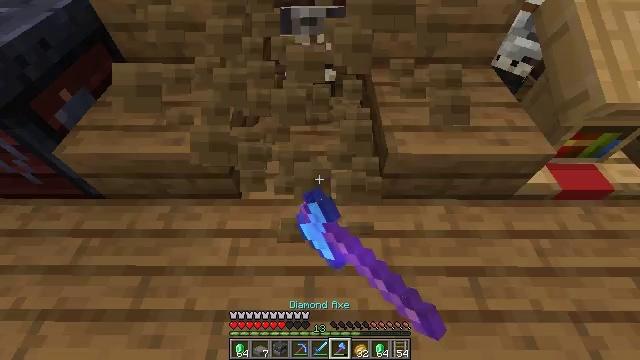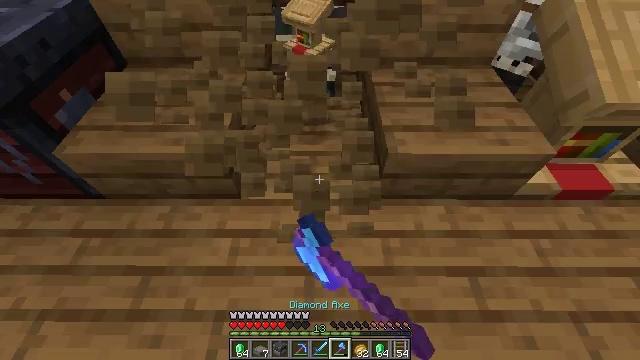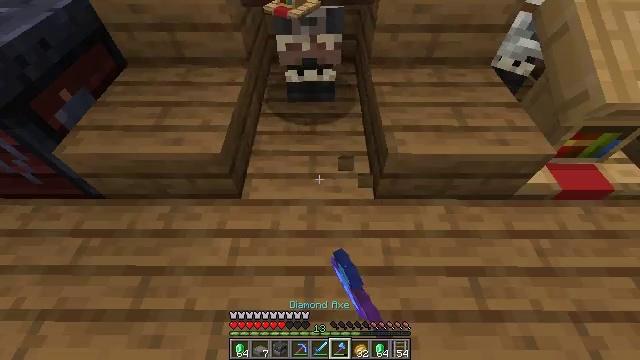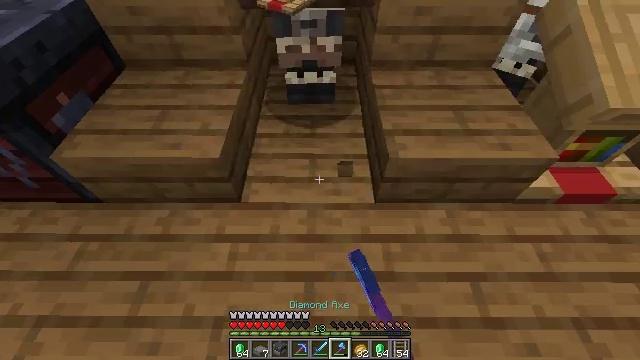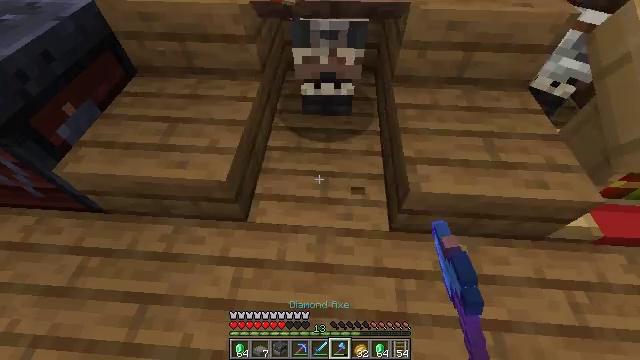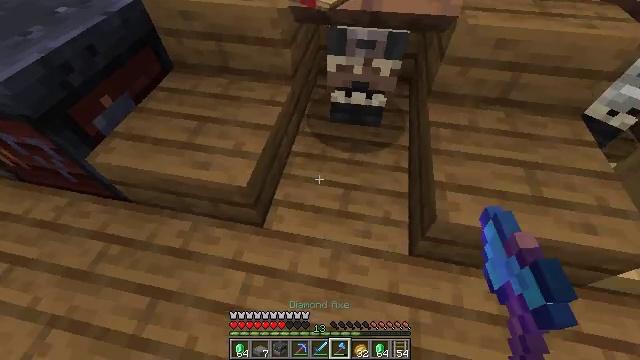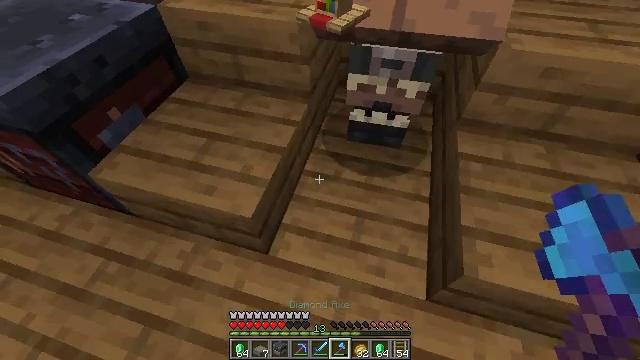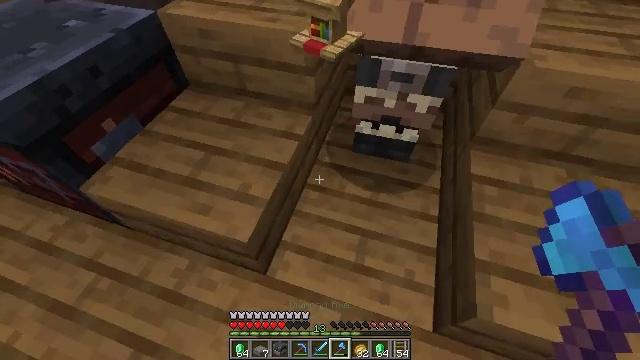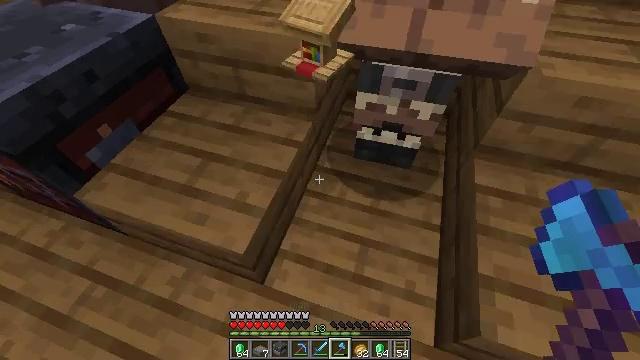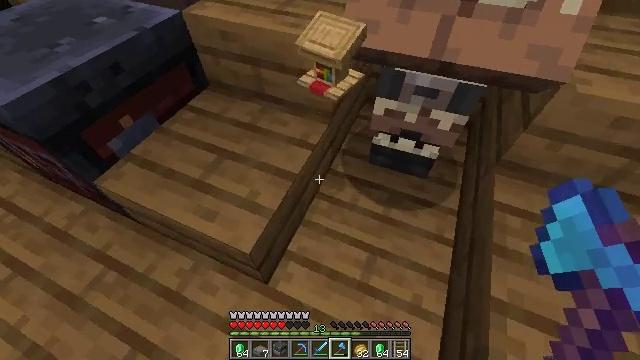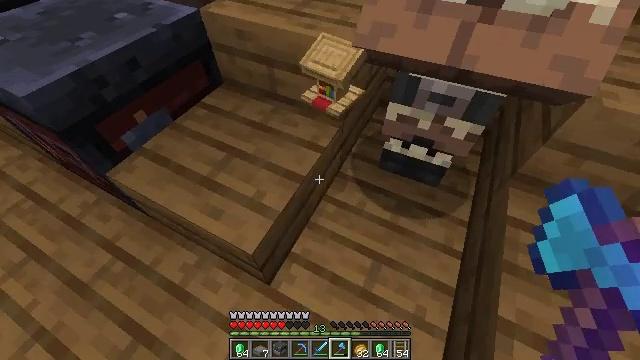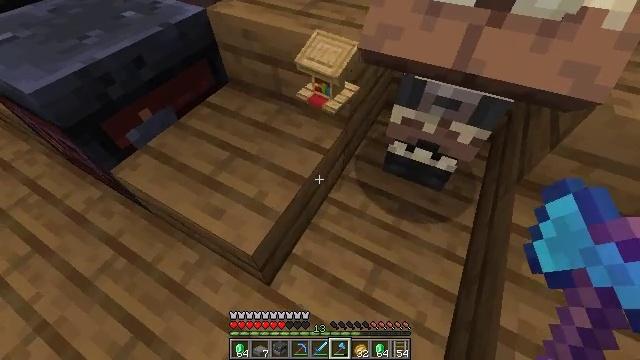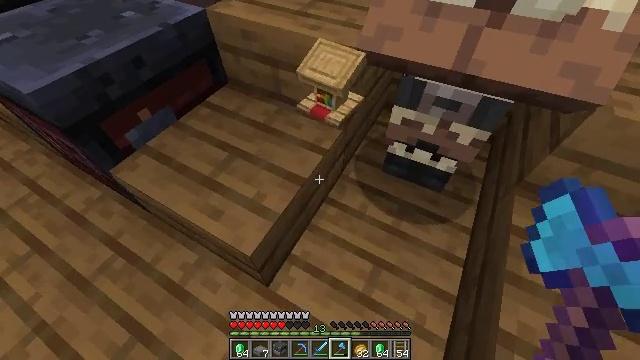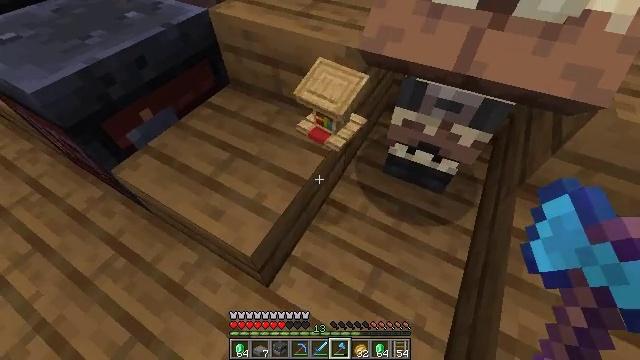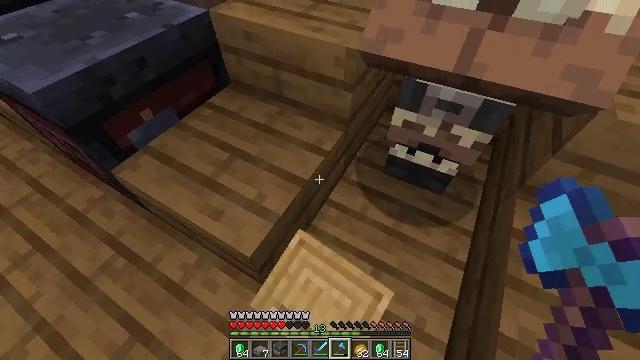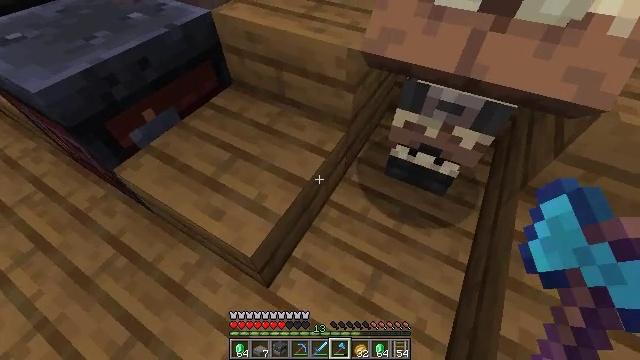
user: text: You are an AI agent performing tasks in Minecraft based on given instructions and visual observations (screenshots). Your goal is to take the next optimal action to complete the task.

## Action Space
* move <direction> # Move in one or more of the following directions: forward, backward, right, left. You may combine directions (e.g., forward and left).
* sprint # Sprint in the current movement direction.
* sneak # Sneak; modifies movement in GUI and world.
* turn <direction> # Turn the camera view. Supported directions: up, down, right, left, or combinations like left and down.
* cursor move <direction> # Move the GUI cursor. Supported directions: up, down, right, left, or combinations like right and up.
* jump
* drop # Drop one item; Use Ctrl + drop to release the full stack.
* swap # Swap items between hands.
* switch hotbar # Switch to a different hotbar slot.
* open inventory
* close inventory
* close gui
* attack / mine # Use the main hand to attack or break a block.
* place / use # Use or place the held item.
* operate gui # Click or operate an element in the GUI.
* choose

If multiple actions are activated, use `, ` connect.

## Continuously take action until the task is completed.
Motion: motion action
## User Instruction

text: Mine the smithing table.
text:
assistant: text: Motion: no_op
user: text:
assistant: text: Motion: no_op
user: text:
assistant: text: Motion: move forward
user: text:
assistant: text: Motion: move forward, turn left
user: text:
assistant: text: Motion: move forward, turn left
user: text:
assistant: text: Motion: move forward, turn left
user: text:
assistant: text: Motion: turn left
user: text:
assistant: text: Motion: no_op
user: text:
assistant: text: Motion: turn left
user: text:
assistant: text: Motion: turn left
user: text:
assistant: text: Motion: turn left
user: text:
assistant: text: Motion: no_op
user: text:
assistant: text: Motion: no_op
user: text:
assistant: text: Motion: no_op
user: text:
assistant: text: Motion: no_op
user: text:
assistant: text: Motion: turn left
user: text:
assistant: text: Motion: move left, turn left
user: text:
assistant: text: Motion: move left, turn left and up
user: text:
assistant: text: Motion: move forward and move left, turn left and up
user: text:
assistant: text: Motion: move forward and move left, turn left
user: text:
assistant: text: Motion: move forward and move left
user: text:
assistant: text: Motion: move forward and move left
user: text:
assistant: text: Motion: move left
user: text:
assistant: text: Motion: turn right and down
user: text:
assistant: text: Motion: turn right
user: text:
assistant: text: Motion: turn right
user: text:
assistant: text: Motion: no_op
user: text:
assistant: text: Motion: no_op
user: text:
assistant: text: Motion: attack / mine
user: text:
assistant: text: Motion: attack / mine